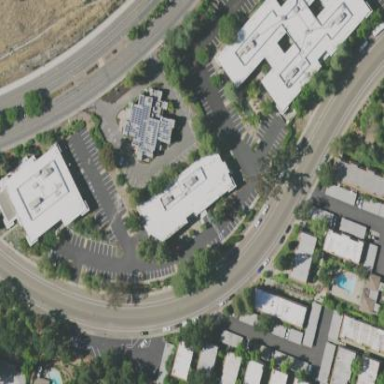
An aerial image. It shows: Commercial building.